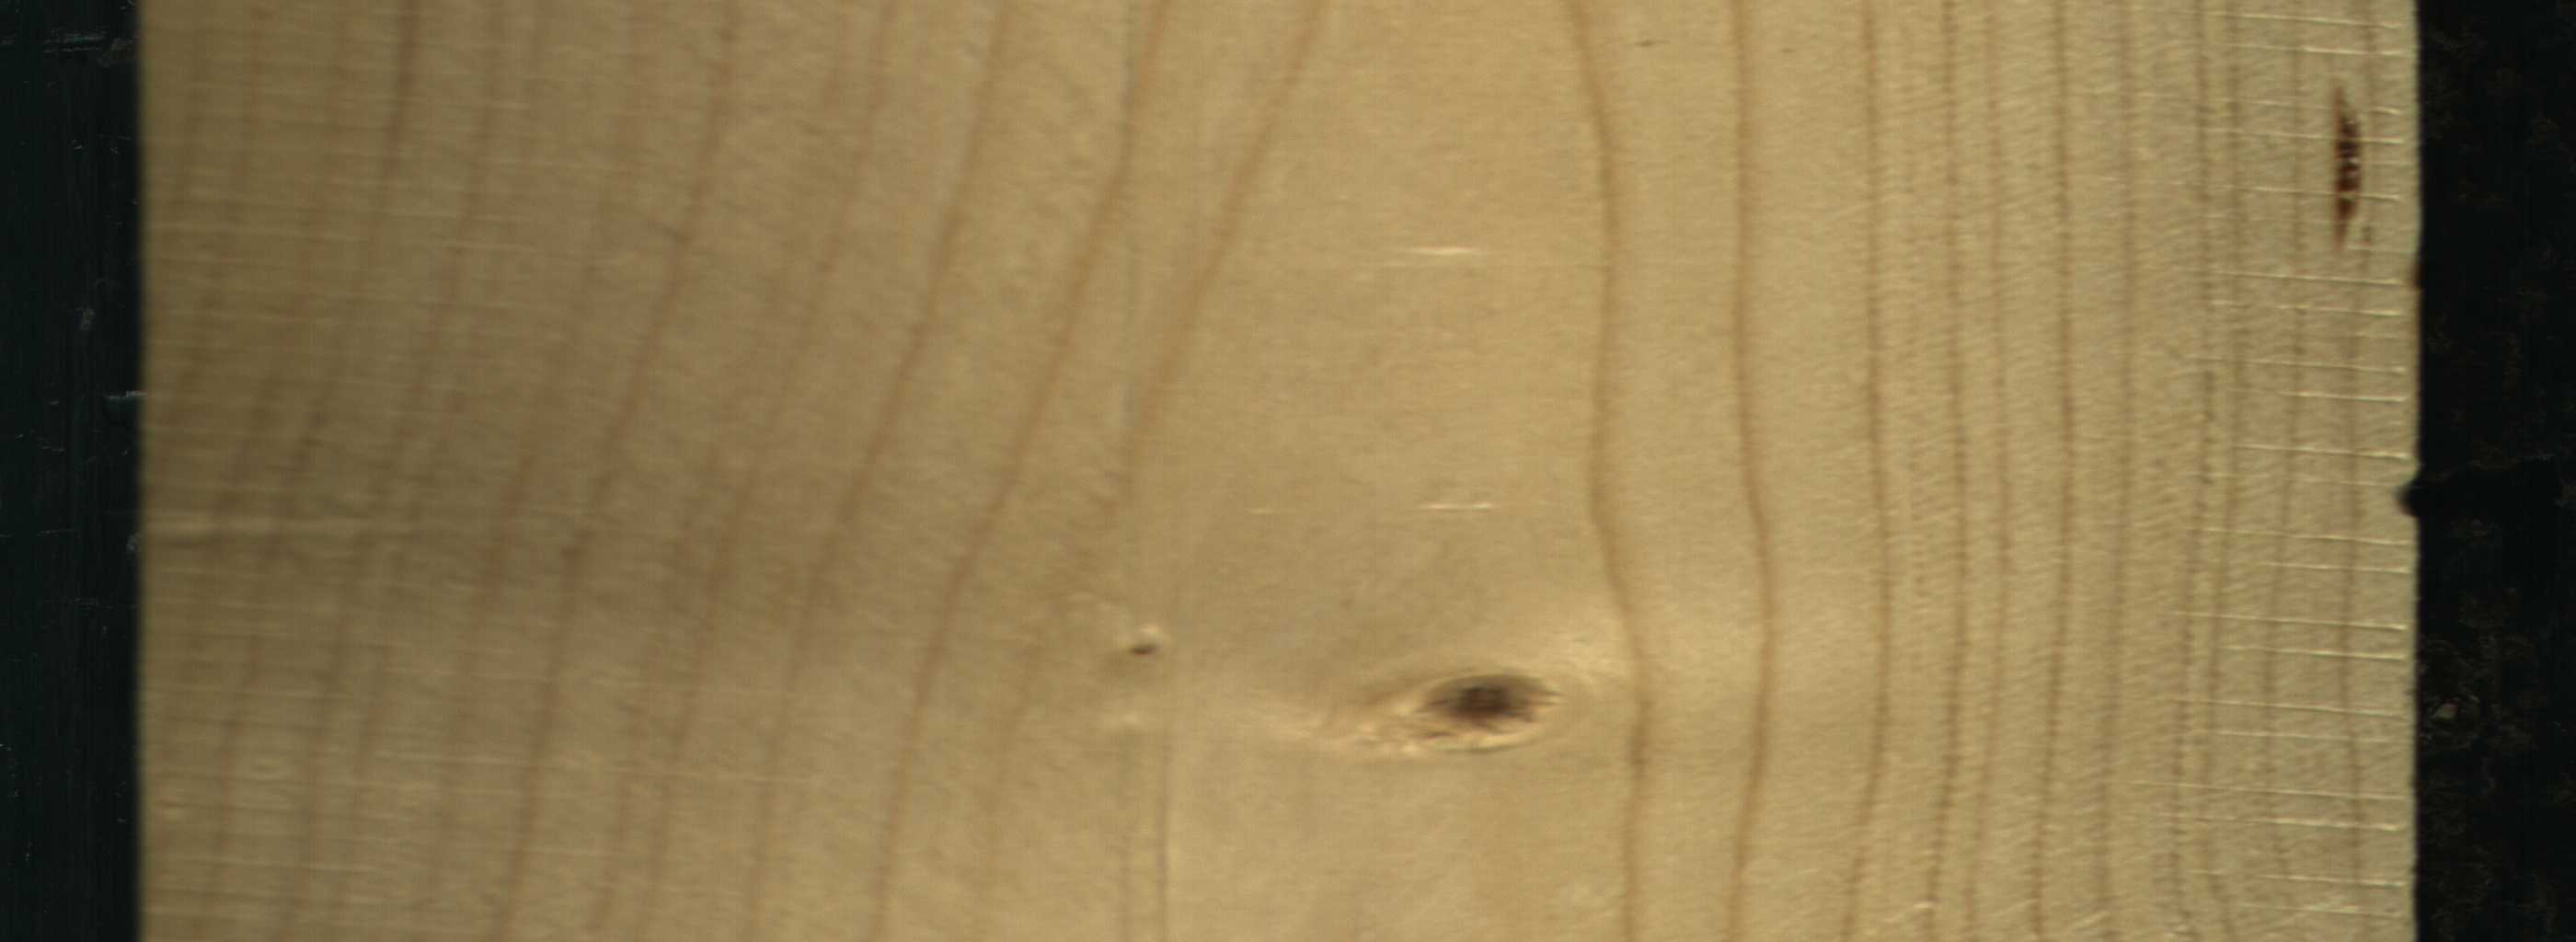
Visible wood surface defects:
resin
Live_Knot